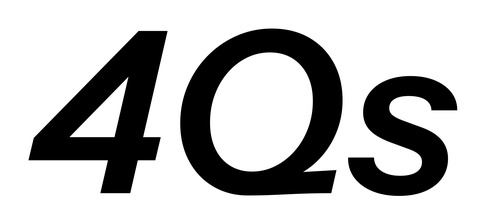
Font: InstrumentSans-Italic_SemiBold_Italic